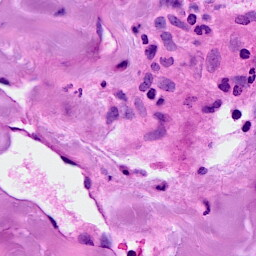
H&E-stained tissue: Breast